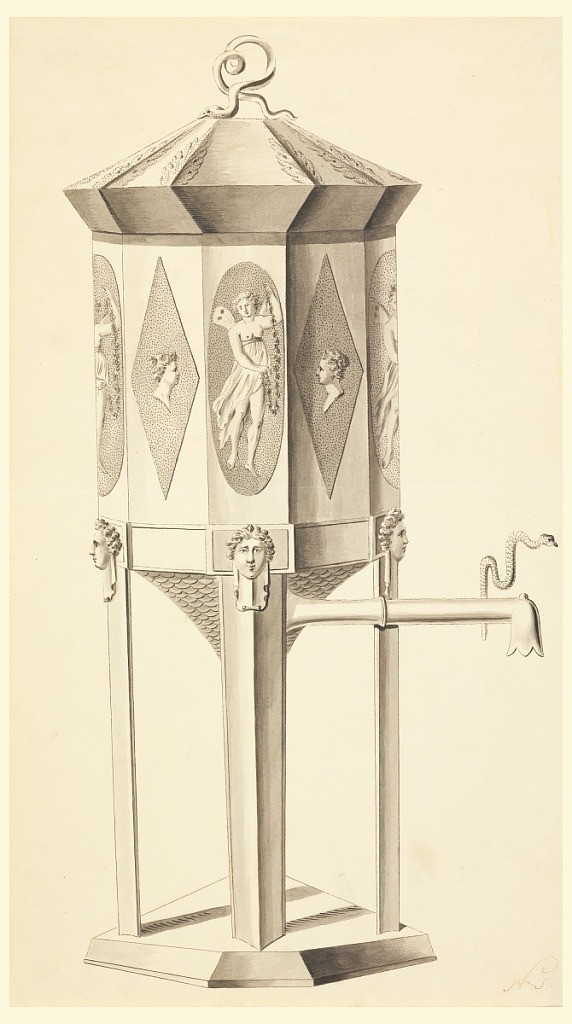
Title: Design for a Coffee Urn
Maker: Joseph Anton Seethaler II, German, 1799–1868
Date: ca. 1820
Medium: Pen and black ink, brush and gray, black wash on wove paper
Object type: Drawing
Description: Side view; spout is at right. Body and cover have twelve corners and tapered bottom.  Sides of body are alternately decorated with a void with a genius and lozenge with a woman's head. A snake sits atop the cover. Stand formed by four angular poles.